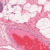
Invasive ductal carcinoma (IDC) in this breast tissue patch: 0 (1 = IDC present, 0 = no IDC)